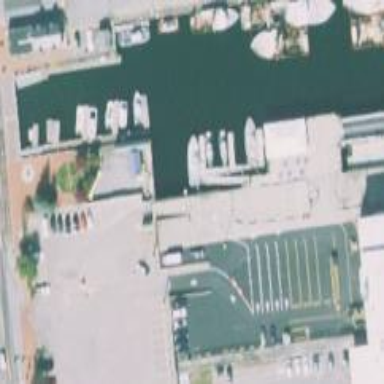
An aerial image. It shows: Man-made pier.